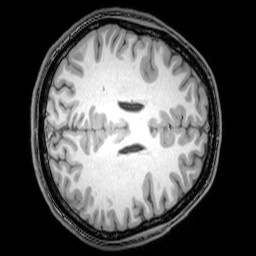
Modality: T1w
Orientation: axial
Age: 20
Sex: male
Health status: healthy
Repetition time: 0.081 s
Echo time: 0.037 s